Contrast-enhanced CT slice 130 of 170
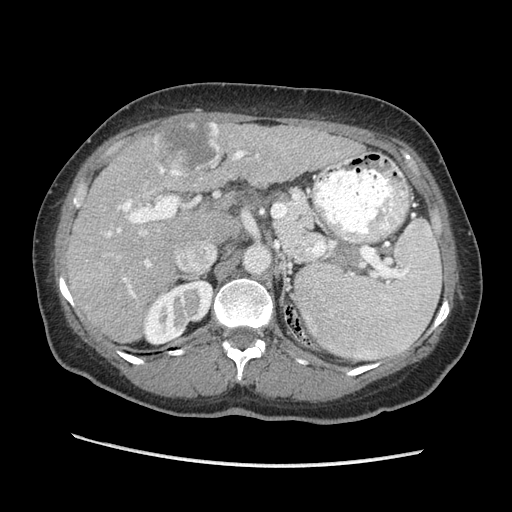
Segmented voxel counts for this case:
Liver: 1228732 voxels
Tumor mass: 32834 voxels
Portal vein: 19741 voxels
Abdominal aorta: 9572 voxels